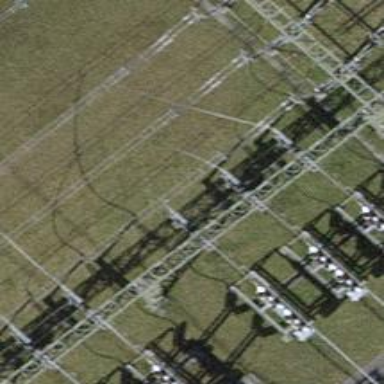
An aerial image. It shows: Power line carrying busbar.